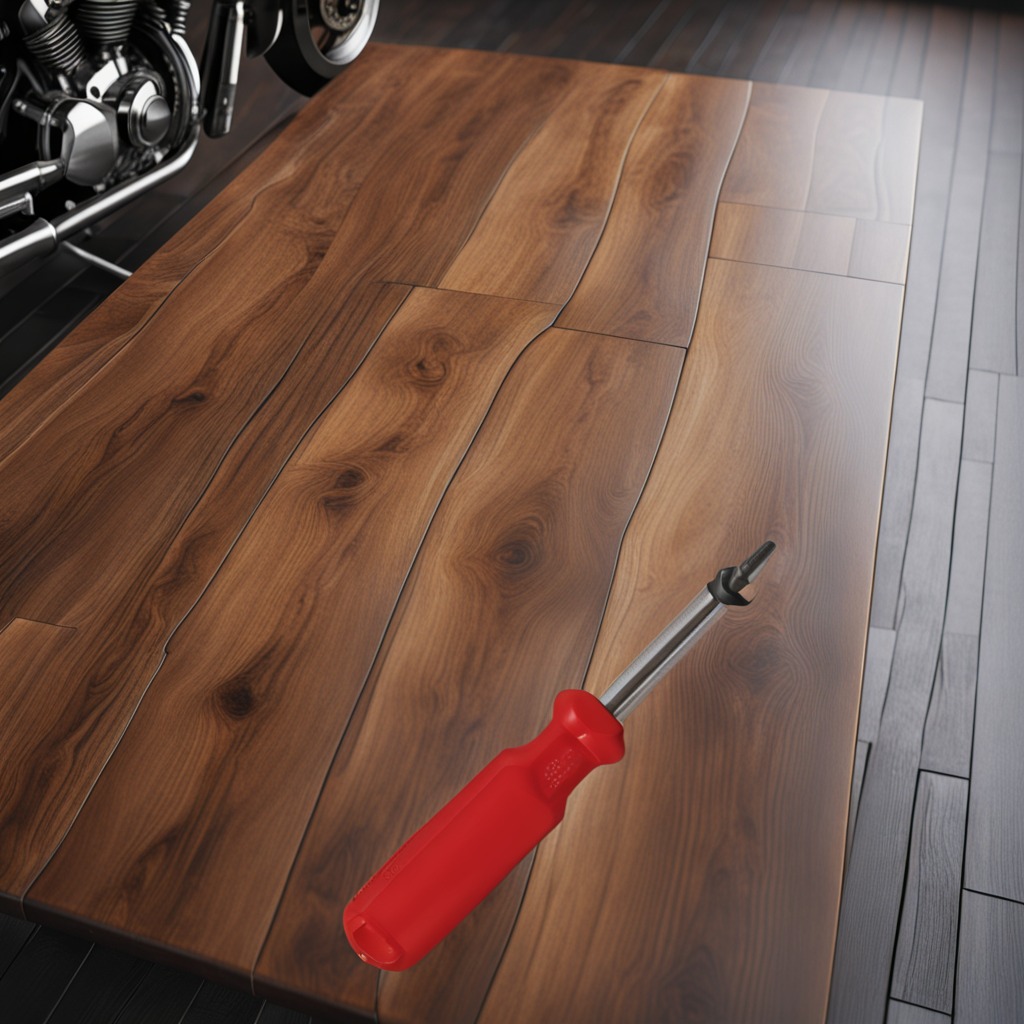
A screwdriver lies on an oil-spilled wooden table in a vintage motorcycle garage.